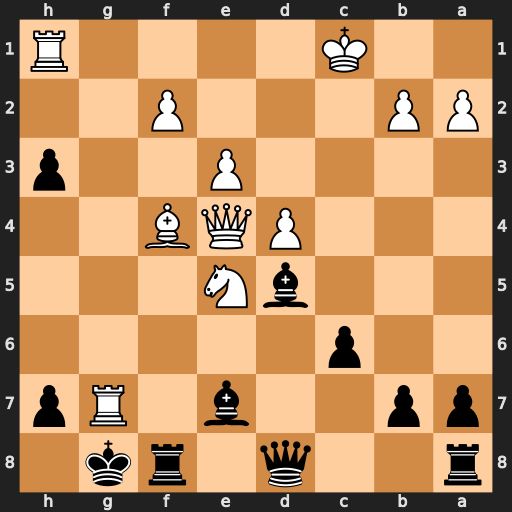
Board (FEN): r2q1rk1/pp2b1Rp/2p5/3bN3/3PQB2/4P2p/PP3P2/2K4R
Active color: b
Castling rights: -
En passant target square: -
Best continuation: Kxg7 Bh6+ Kh8 Ng6+ hxg6